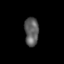
Tissue: skin
Cell type: Epithelial cells
Senescence score: 0.287
Nuclear area (px): 398
Mean DAPI intensity: 93.636